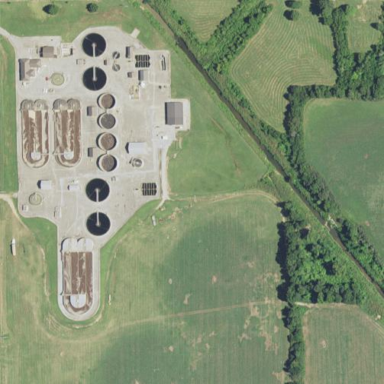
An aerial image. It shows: View of wastewater plant.